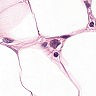
Metastatic tissue present: yes